Question: I want to open an options menu from another button, not from an actionbar button, like so:

How can I make a menu show up on a button like this?
...
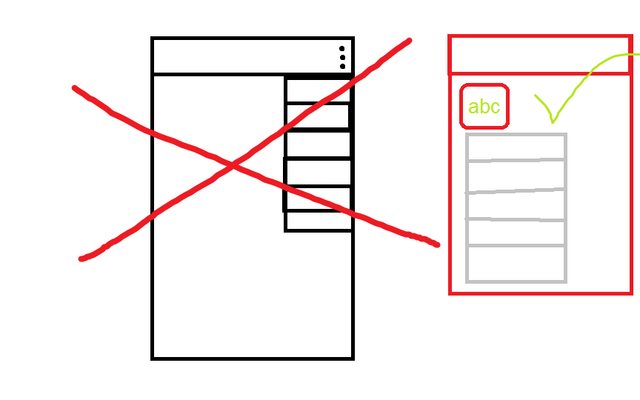
Answer: What you're looking for can be done using a 'PopupMenu' object.
You can look at these simple examples:
<URL>
or
<URL>
There are many other examples on the Web and YouTube.